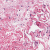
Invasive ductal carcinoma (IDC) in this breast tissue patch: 0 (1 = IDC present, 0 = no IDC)